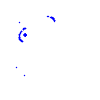
Particle: proton